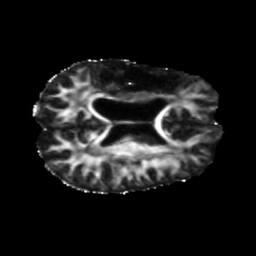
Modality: FA
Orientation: axial
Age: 42
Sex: male
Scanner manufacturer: siemens
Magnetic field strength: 3 T
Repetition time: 5.47 s
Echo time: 0.0854 s